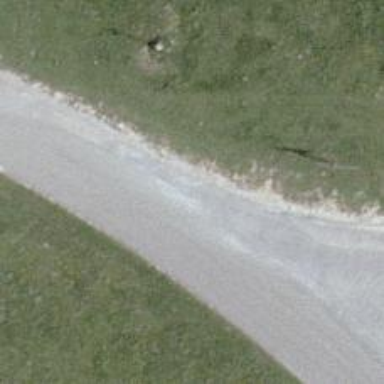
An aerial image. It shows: Tertiary road.